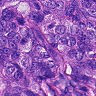
Metastatic tissue present: yes